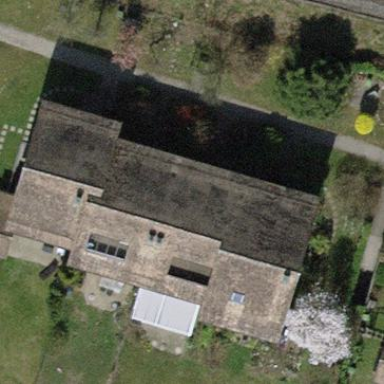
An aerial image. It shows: Terrace building.